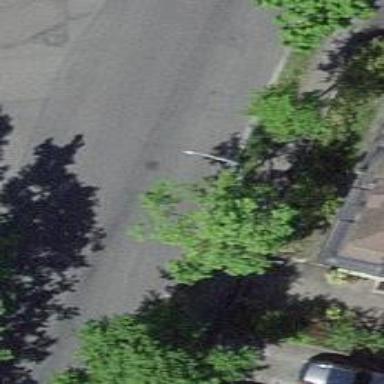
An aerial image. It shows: Tree-lined avenue.